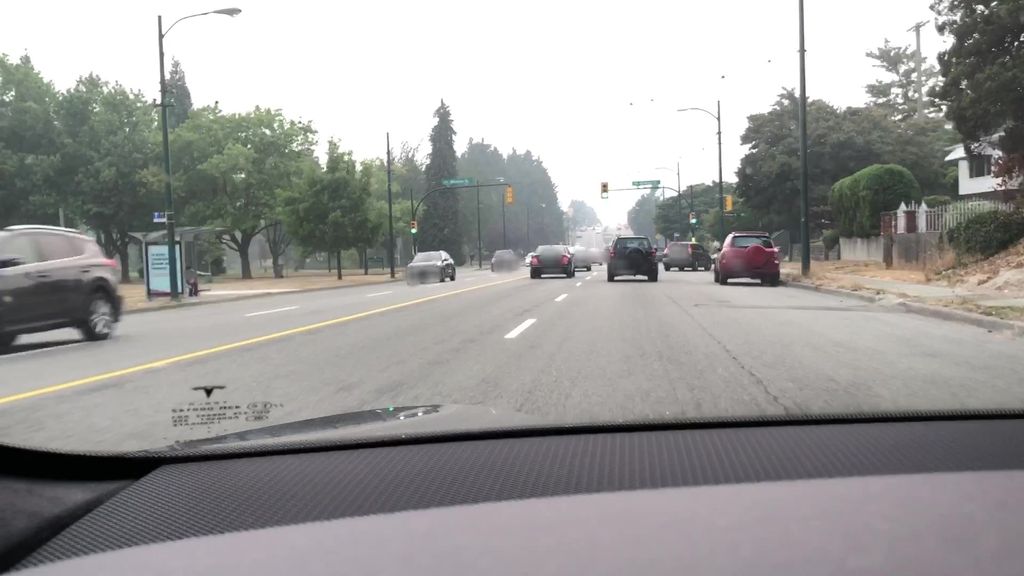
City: vancouver